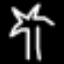
Label: palm tree